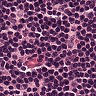
Metastatic tissue present: no